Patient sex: F
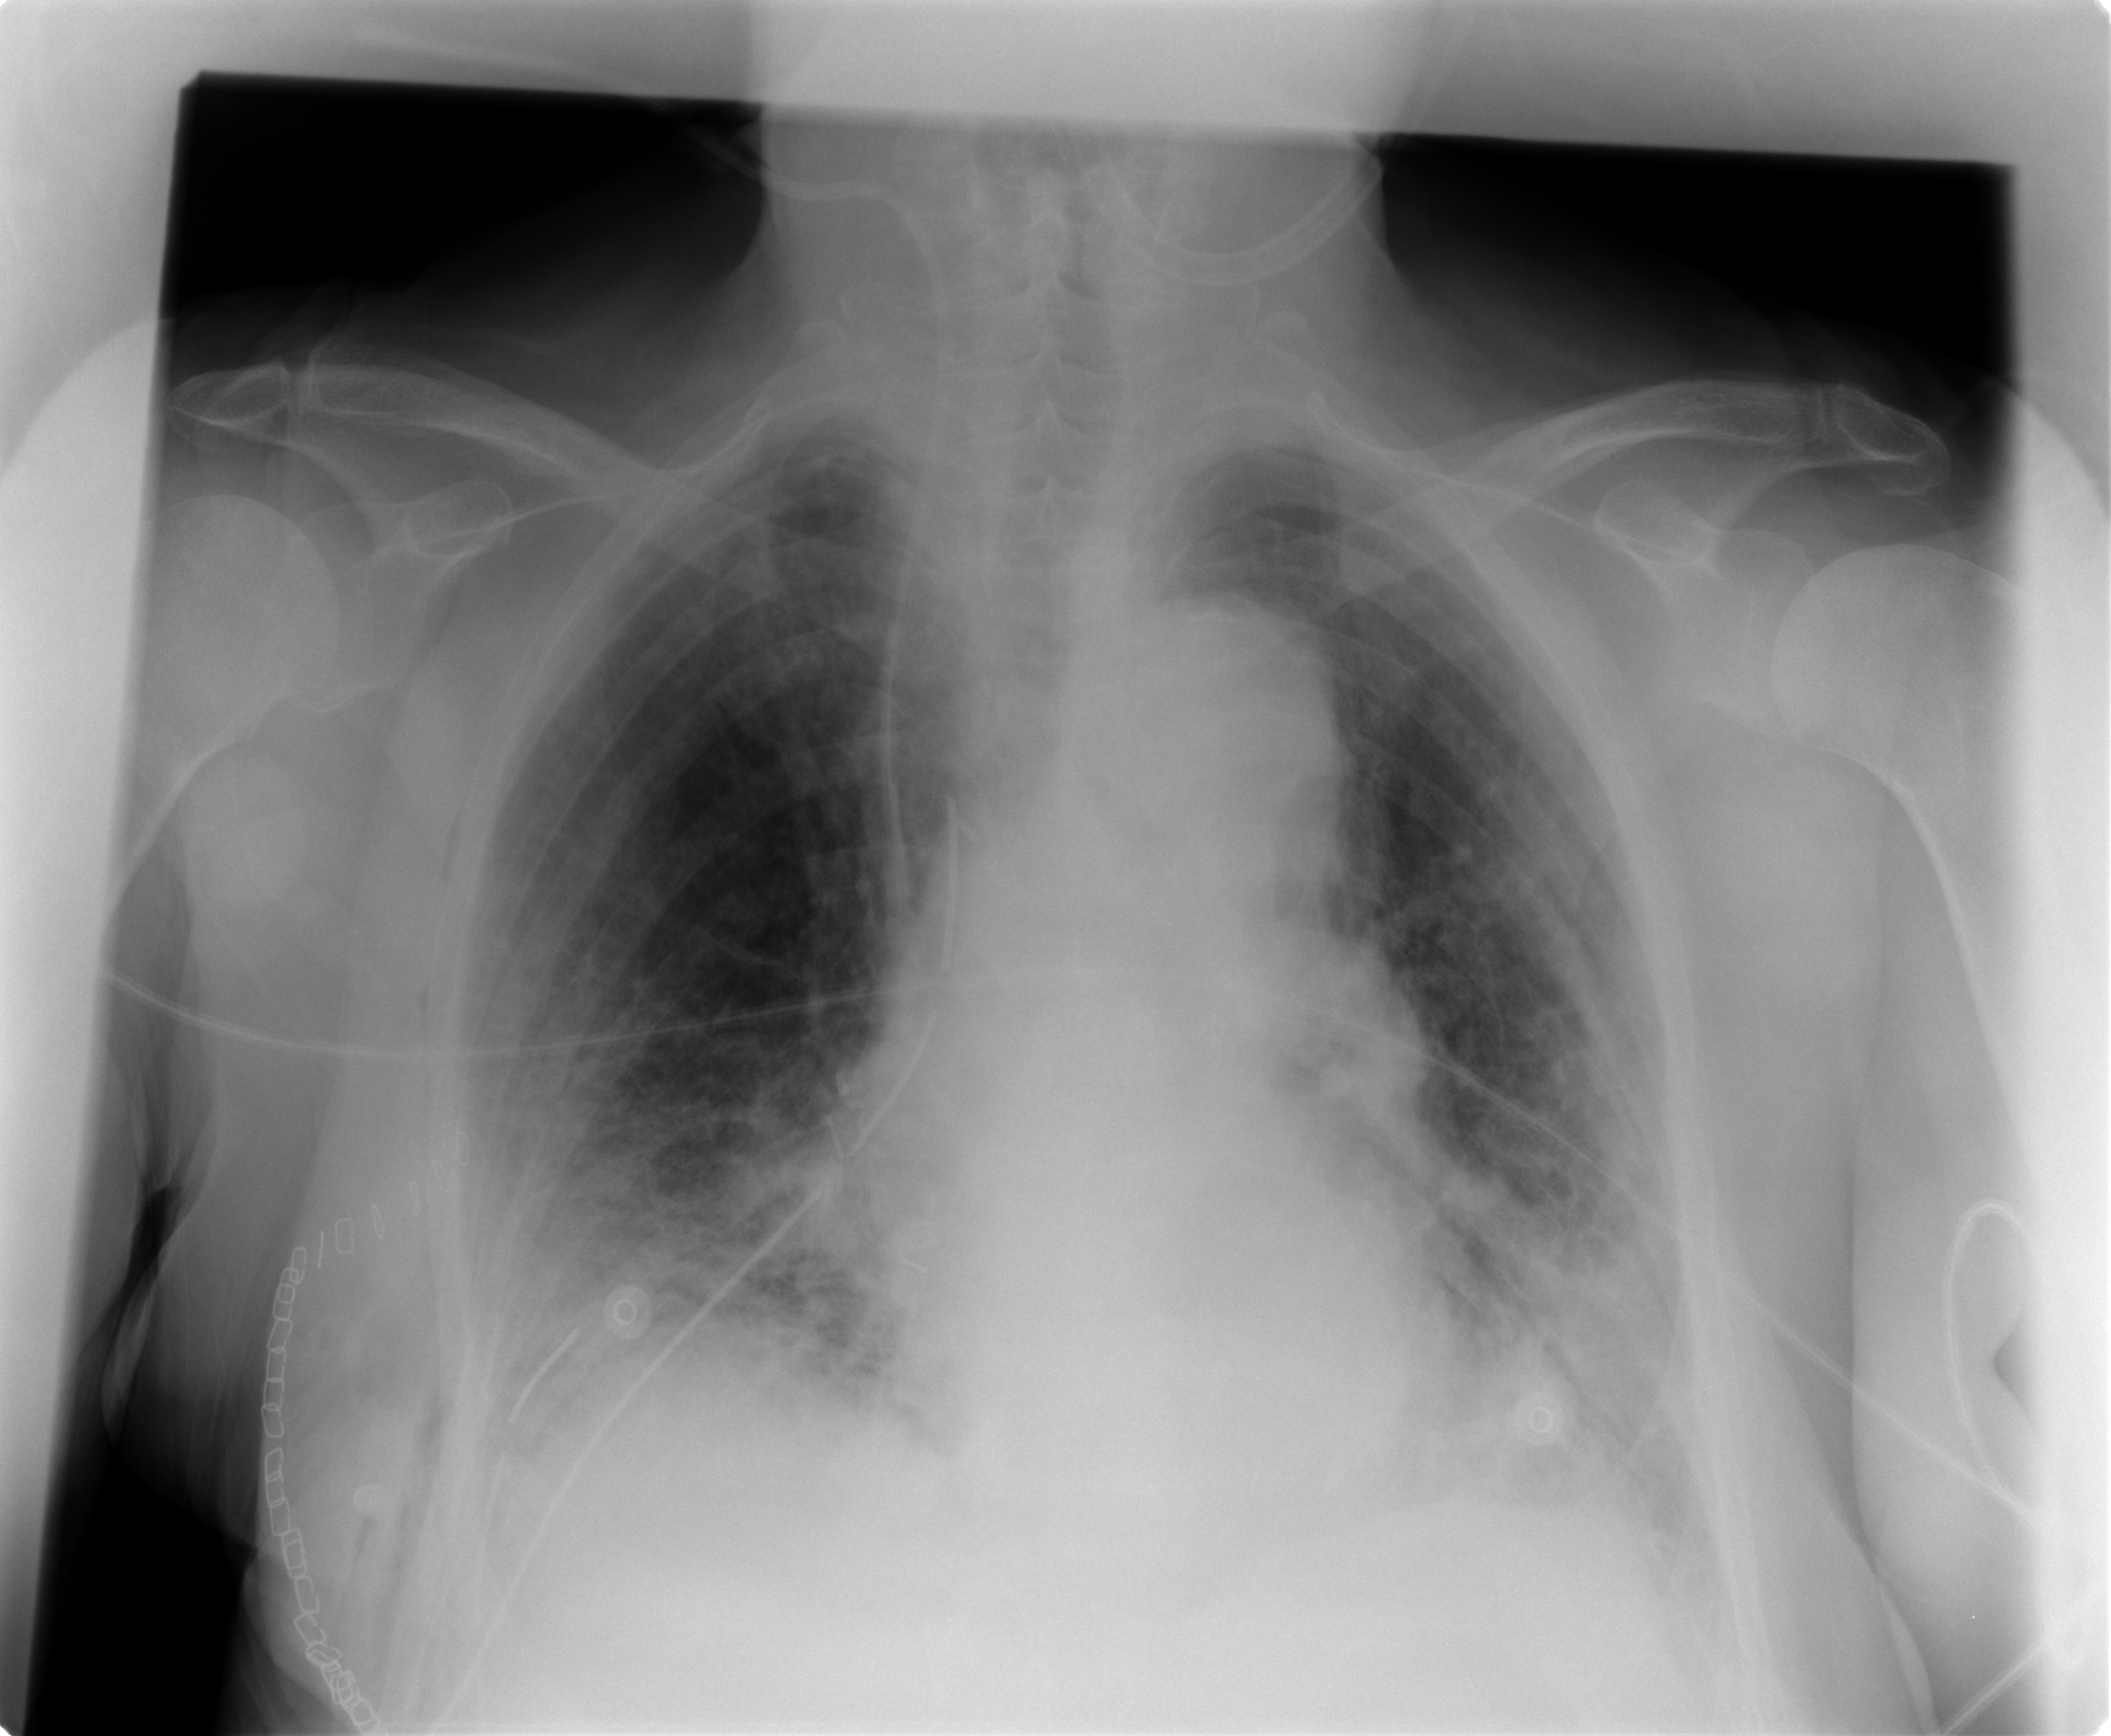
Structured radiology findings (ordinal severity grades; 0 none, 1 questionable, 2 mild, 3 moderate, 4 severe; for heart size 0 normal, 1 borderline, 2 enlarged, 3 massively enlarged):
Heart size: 0
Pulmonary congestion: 0
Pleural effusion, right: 1
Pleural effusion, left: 1
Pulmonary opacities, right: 2
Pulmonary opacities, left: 2
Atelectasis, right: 2
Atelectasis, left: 2